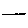
Label: line